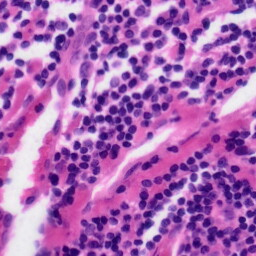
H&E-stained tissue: Tonsil